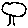
Label: tree